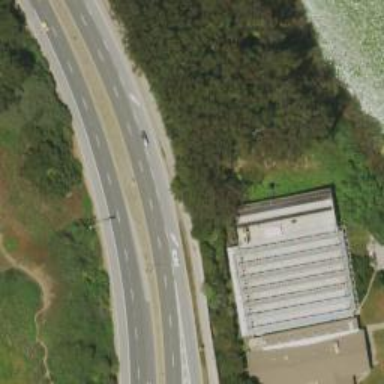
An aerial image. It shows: Expressway with asphalt surface and classified as primary highway.